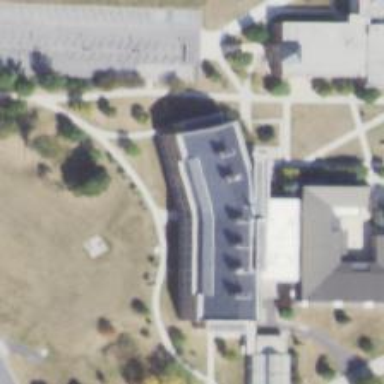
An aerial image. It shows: College building.